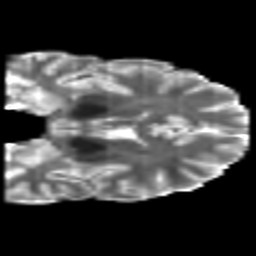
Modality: T2w
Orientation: coronal
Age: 25
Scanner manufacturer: philips
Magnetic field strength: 3 T
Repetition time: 8.6 s
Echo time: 0.127 s